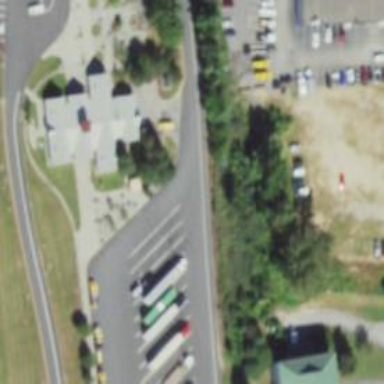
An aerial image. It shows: Asphalt road designated for service vehicles.